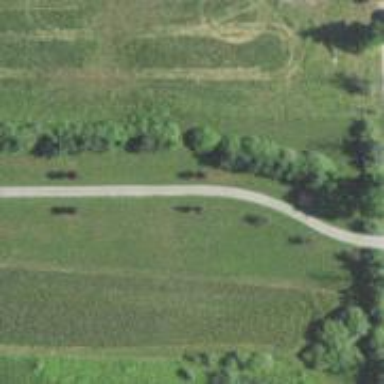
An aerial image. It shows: Driveway.